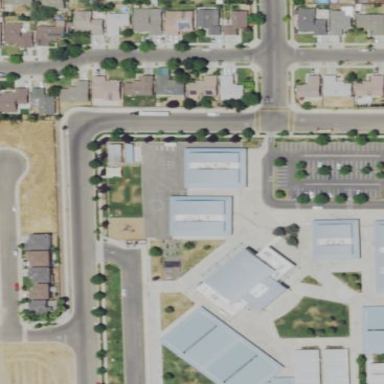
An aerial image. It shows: Schoolyard with asphalt surface.